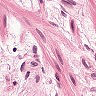
Metastatic tissue present: no